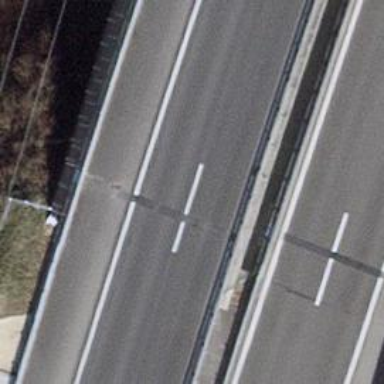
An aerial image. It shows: Motorway bridge.